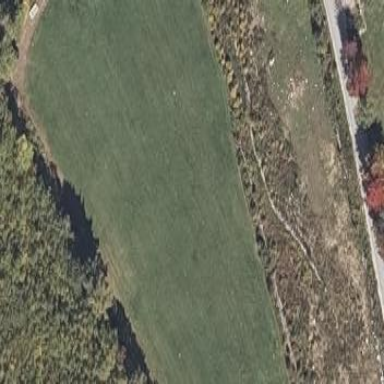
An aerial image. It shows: Agricultural meadow.